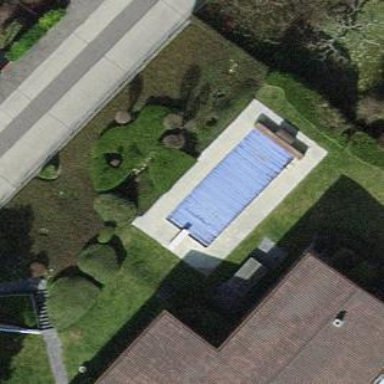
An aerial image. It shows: Swimming pool located in leisure land.